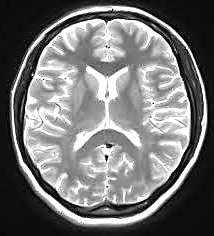
Label: notumor